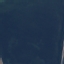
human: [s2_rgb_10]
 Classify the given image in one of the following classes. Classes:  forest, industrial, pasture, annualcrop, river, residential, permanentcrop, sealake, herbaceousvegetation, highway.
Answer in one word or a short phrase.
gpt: SeaLake